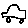
Label: car